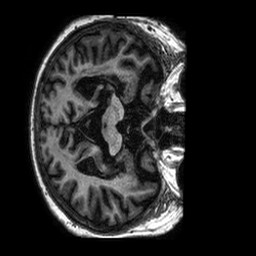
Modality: T1w
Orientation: axial
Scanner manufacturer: philips
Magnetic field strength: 1.5 T
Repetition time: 0.00821 s
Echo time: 0.003774 s